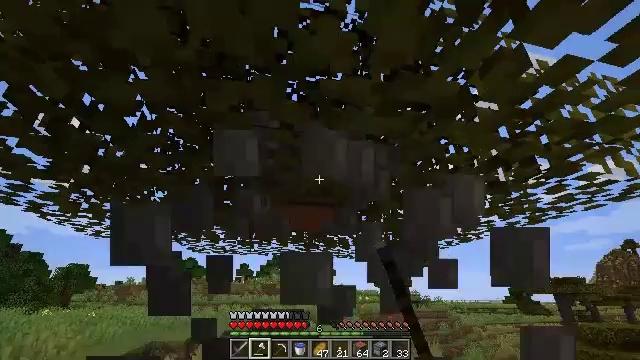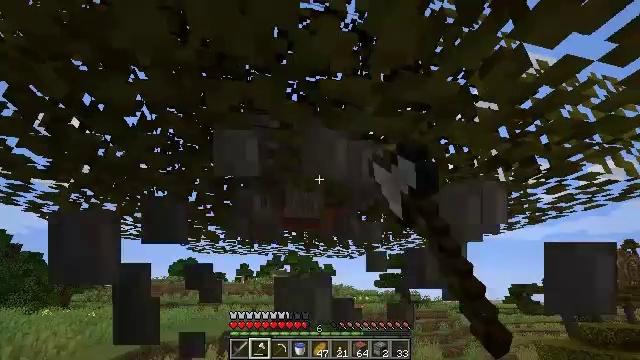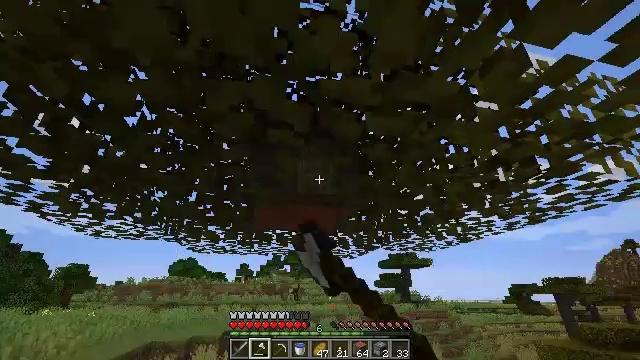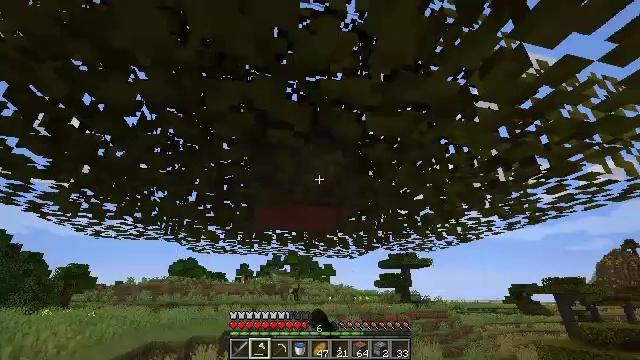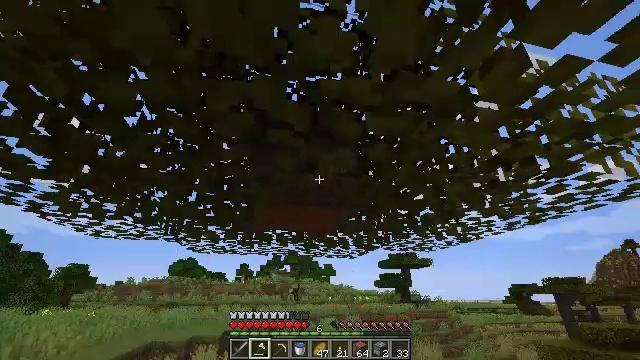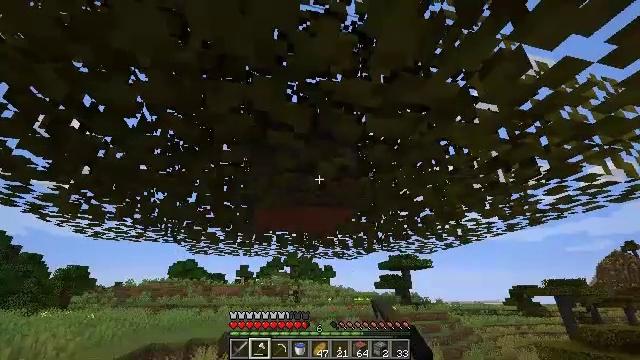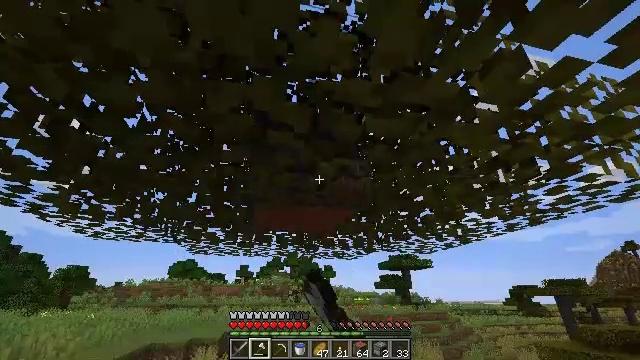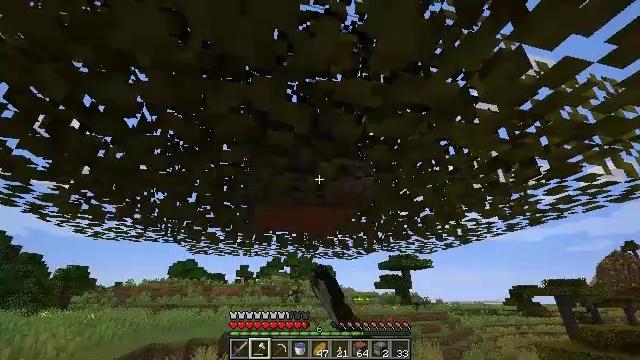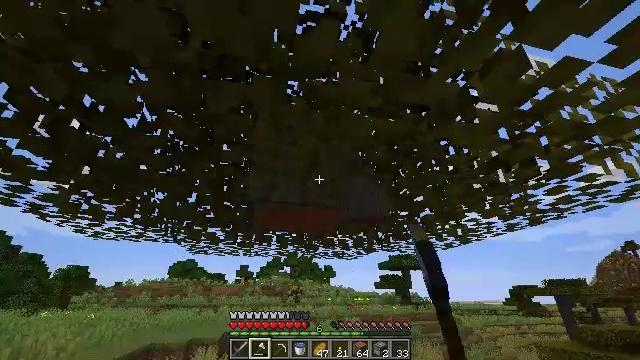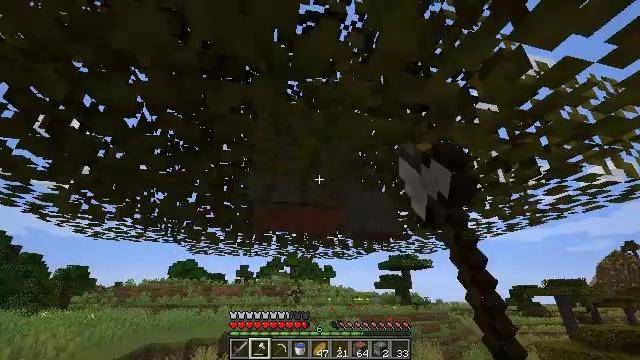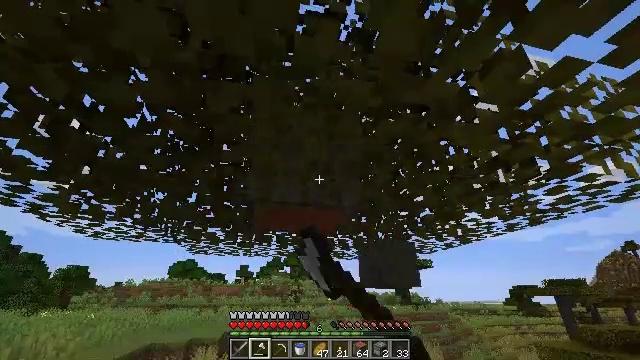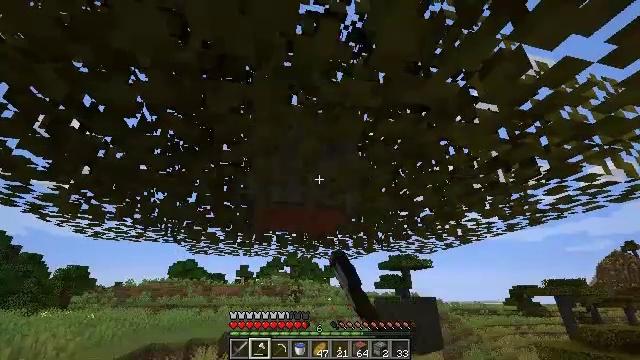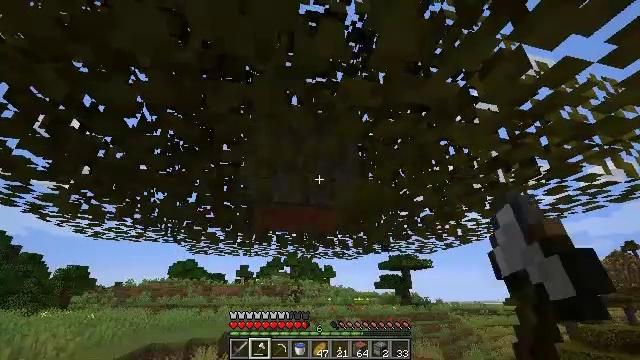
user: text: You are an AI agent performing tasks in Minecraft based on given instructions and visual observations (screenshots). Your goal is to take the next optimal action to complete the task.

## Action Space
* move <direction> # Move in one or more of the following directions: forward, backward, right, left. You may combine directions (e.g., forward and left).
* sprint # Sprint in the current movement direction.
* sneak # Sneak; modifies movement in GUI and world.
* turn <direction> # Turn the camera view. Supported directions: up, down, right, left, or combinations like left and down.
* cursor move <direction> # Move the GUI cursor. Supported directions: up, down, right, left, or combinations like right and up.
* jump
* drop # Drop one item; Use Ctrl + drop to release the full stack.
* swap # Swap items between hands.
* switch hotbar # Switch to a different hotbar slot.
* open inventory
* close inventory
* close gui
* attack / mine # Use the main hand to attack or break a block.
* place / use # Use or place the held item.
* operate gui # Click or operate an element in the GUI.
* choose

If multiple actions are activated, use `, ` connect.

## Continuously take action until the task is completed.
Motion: motion action
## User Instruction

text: Mine acacia leaves from the tree.
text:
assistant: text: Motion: sneak, attack / mine
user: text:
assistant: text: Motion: sneak, attack / mine
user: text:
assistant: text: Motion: sneak, attack / mine
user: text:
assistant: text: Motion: sneak, attack / mine
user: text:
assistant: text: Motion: sneak, attack / mine
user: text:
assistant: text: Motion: sneak, attack / mine
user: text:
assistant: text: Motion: sneak, attack / mine
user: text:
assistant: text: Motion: sneak, attack / mine
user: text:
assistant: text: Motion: sneak, attack / mine
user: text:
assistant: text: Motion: sneak, attack / mine
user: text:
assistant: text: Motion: sneak, attack / mine
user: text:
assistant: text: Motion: sneak, attack / mine
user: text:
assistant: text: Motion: sneak, attack / mine